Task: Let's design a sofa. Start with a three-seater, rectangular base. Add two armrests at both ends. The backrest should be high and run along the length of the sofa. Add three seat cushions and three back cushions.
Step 60:
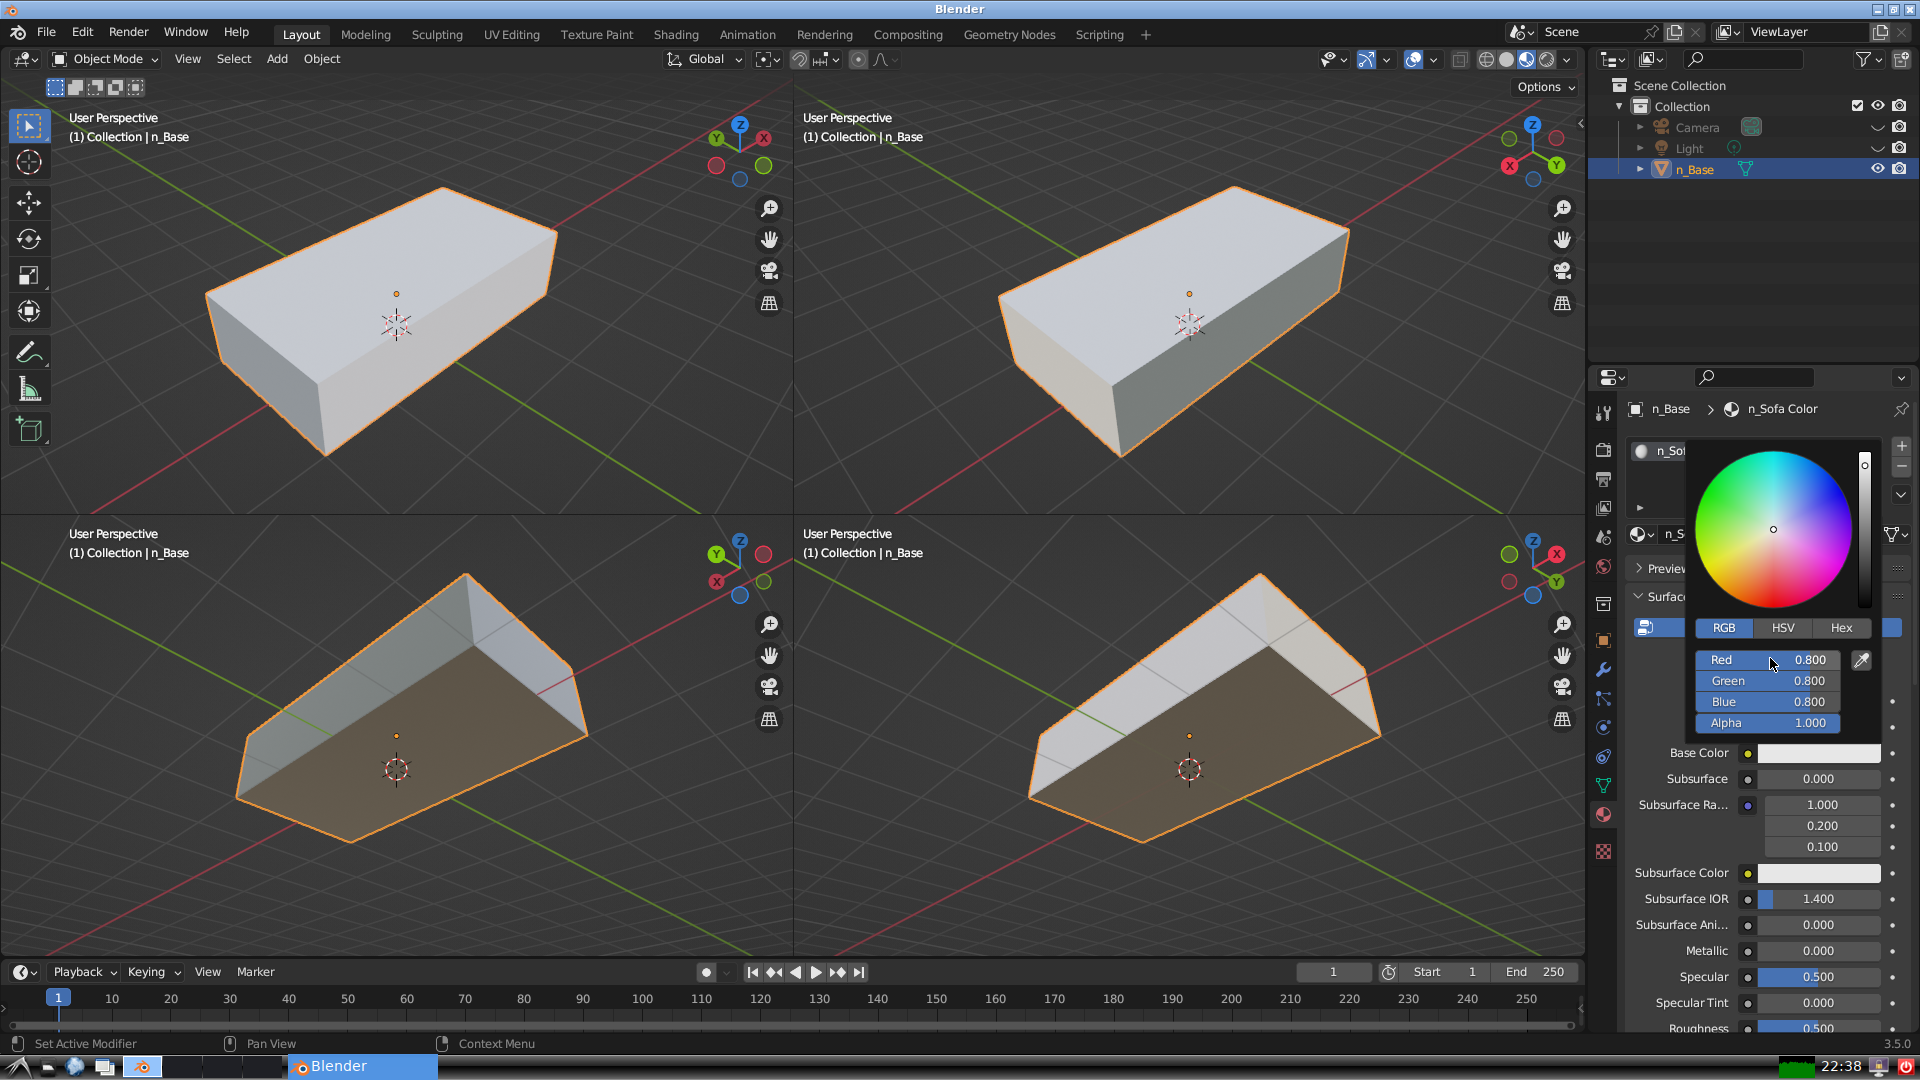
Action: click: no